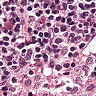
Metastatic tissue present: no